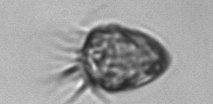
Label: Ciliophora